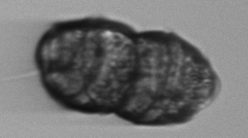
Label: Margalefidinium